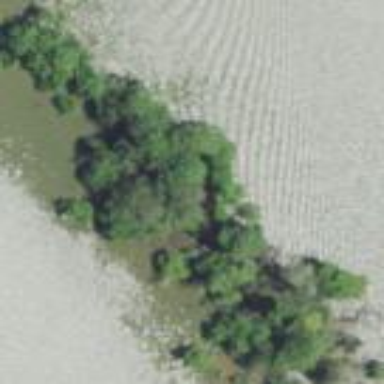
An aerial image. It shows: Islet covered with woodland.